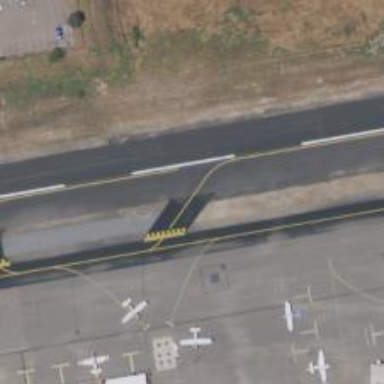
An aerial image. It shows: View of taxiway at the airport.